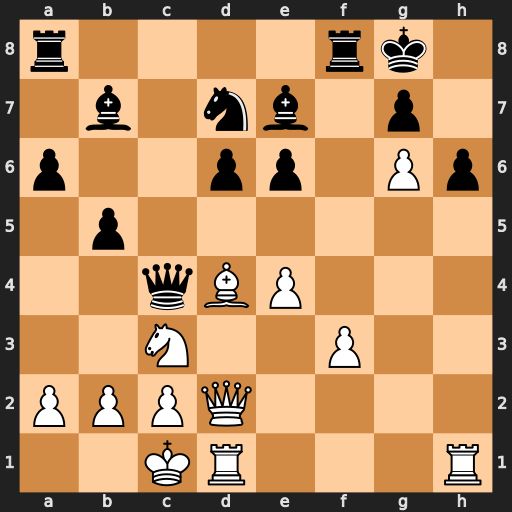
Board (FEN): r4rk1/1b1nb1p1/p2pp1Pp/1p6/2qBP3/2N2P2/PPPQ4/2KR3R
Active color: w
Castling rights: -
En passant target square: -
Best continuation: Rxh6 gxh6 Qxh6 Bg5+ Qxg5